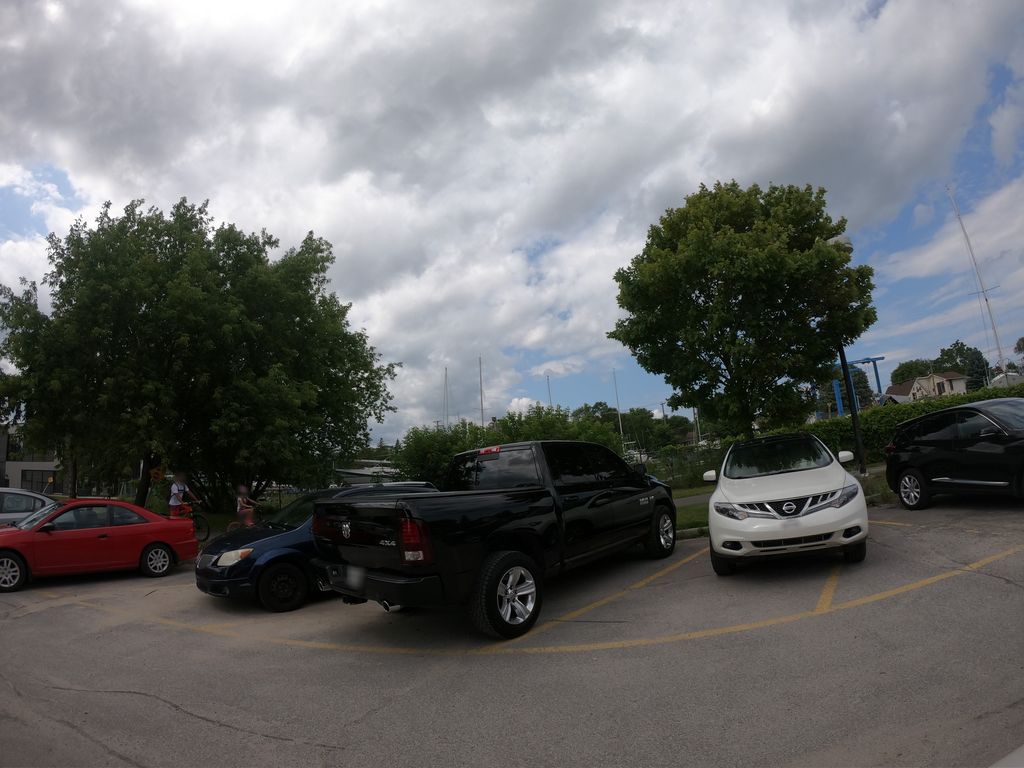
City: ottawa-gatineau